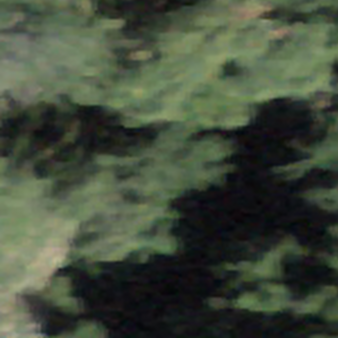
Label: other